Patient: sex M, age 47
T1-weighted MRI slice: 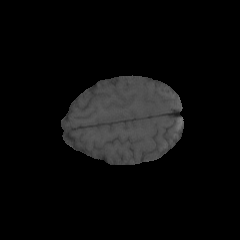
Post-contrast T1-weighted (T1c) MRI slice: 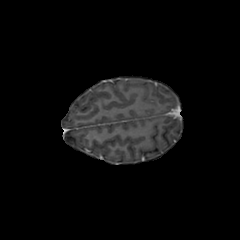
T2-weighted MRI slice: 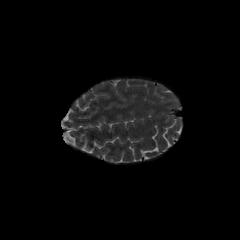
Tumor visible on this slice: no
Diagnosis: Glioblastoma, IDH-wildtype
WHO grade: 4